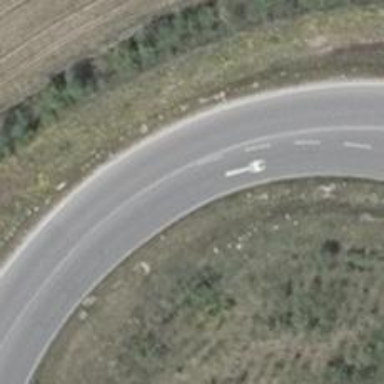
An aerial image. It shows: Motorroad with trunk link.